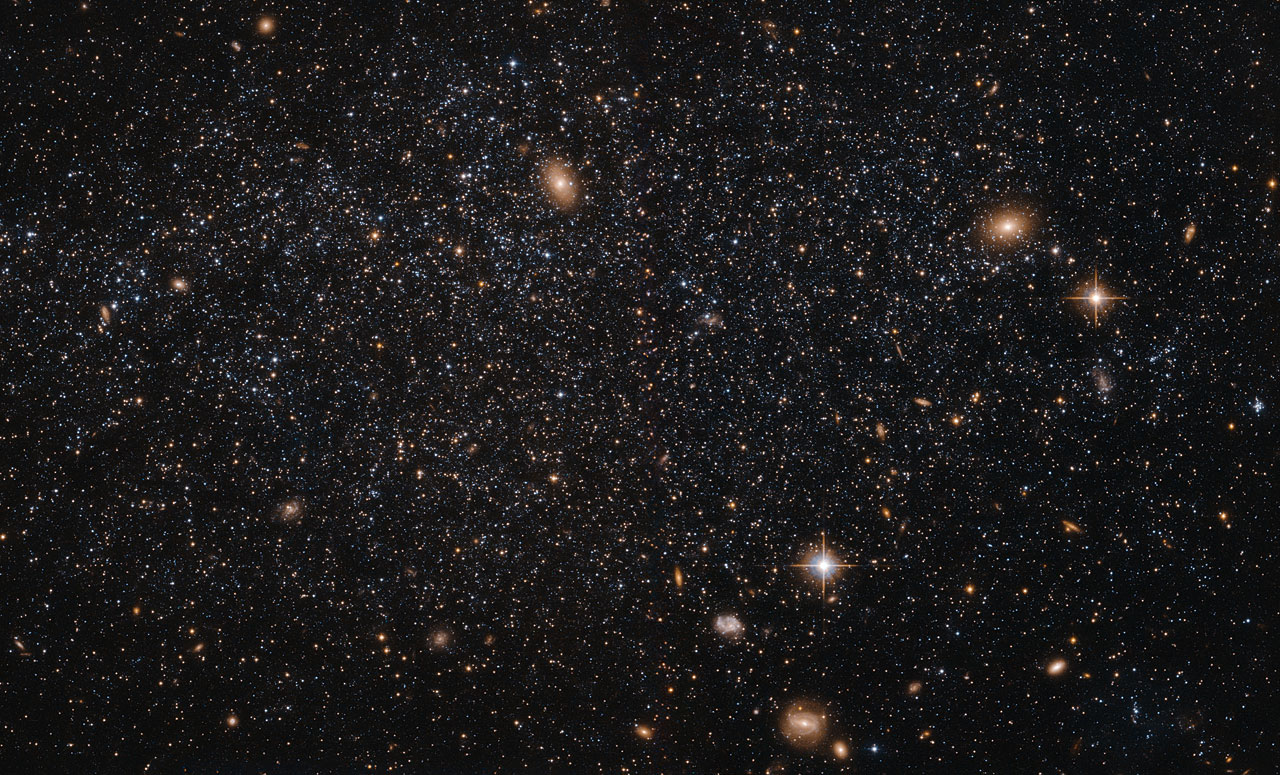
Hubble Peers into the Mouth of Leo A Hubble Peers into the Mouth of Leo A, space, nasa, hubble, leoa, hubblespacetelescope, nasagoddard